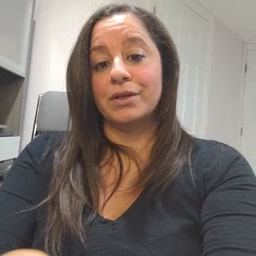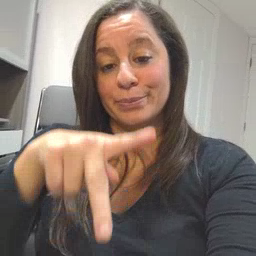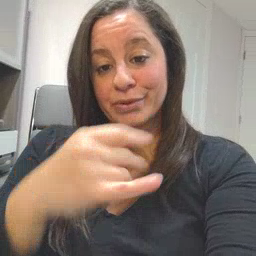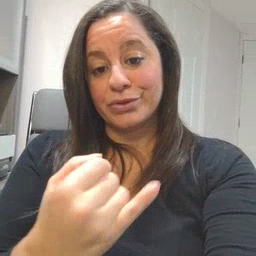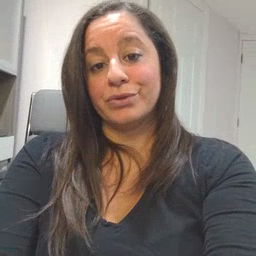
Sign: pajamas